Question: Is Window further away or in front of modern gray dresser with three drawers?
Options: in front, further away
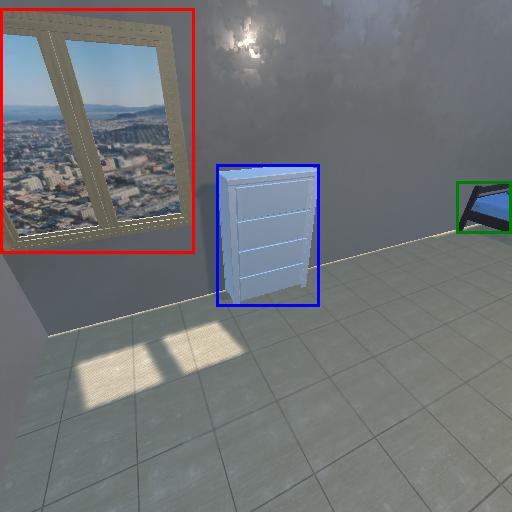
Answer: in front